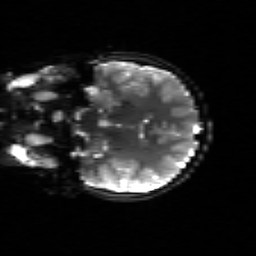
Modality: sbref
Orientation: coronal
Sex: male
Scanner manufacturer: siemens
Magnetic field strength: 3 T
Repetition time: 5 s
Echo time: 0.071 s